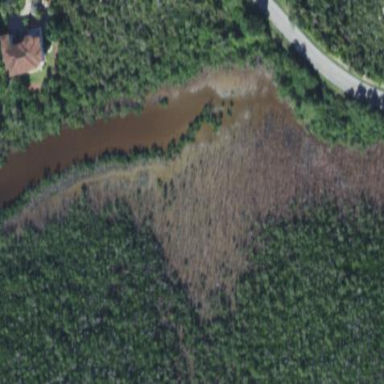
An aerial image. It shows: Wetland area dominated by mangroves.